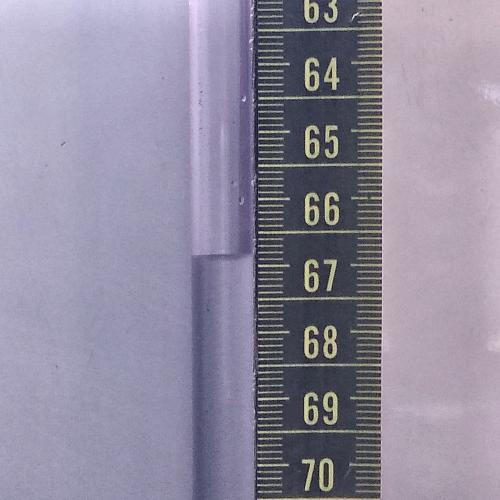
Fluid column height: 66.8 cm